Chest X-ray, PA view. Patient: 60 years old, sex M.
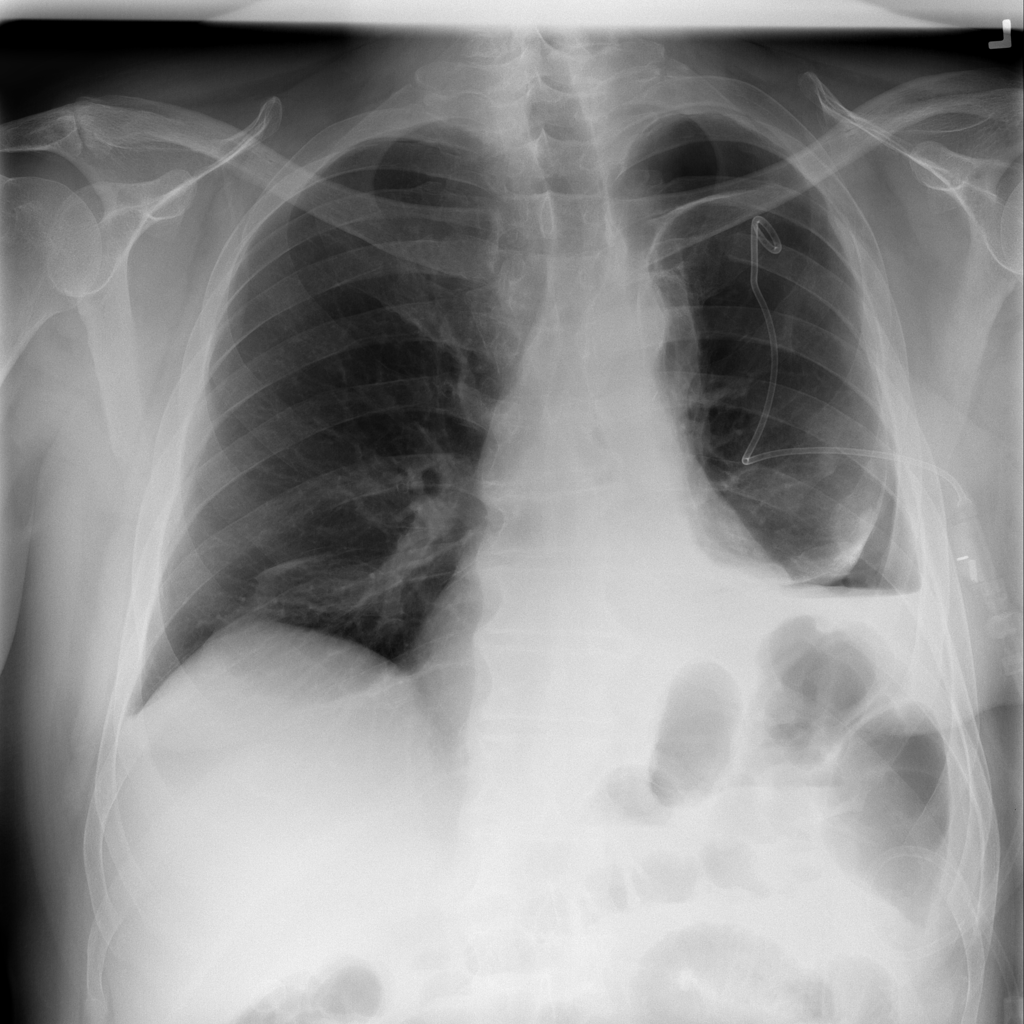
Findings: No Finding